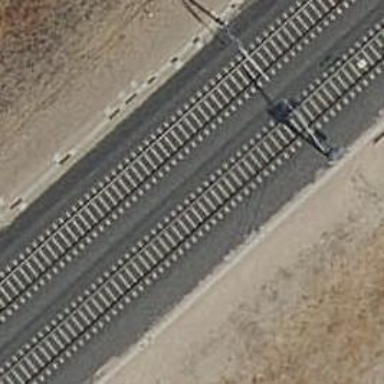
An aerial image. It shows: Railway track with contact line for electrification.